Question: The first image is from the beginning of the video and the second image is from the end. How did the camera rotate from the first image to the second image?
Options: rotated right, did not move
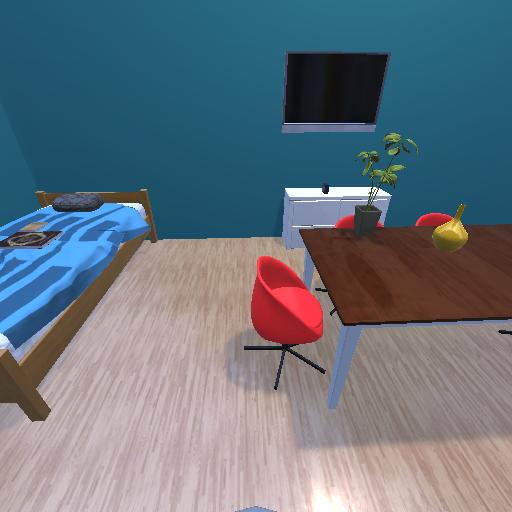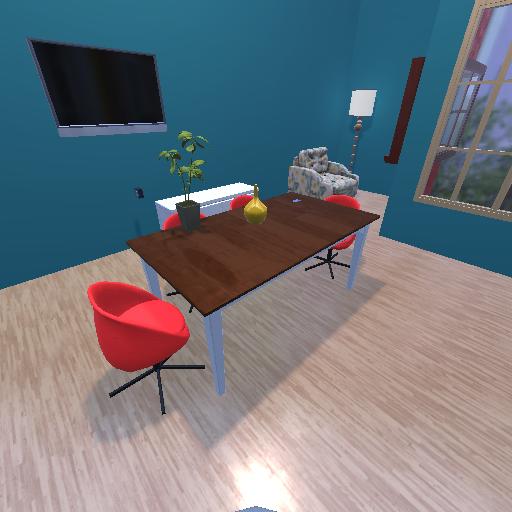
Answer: rotated right